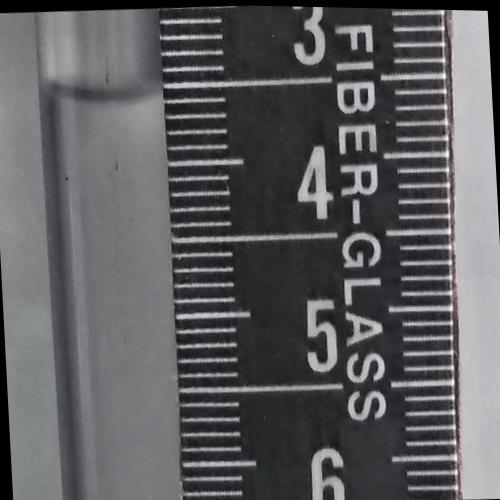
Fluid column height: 3.5 cm